Field crop: maize
Growth stage: 2
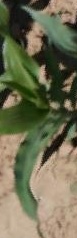
Species: maize